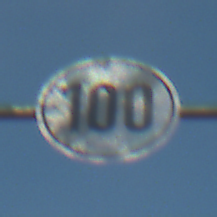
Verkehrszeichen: EndeGeschwindigkeit100
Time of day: MorningAfternoon
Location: Outdoor (Suburban)
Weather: Clear
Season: NotSpecified
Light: Natural